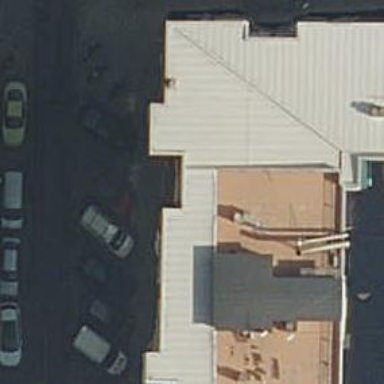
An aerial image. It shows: Greengrocer shop.